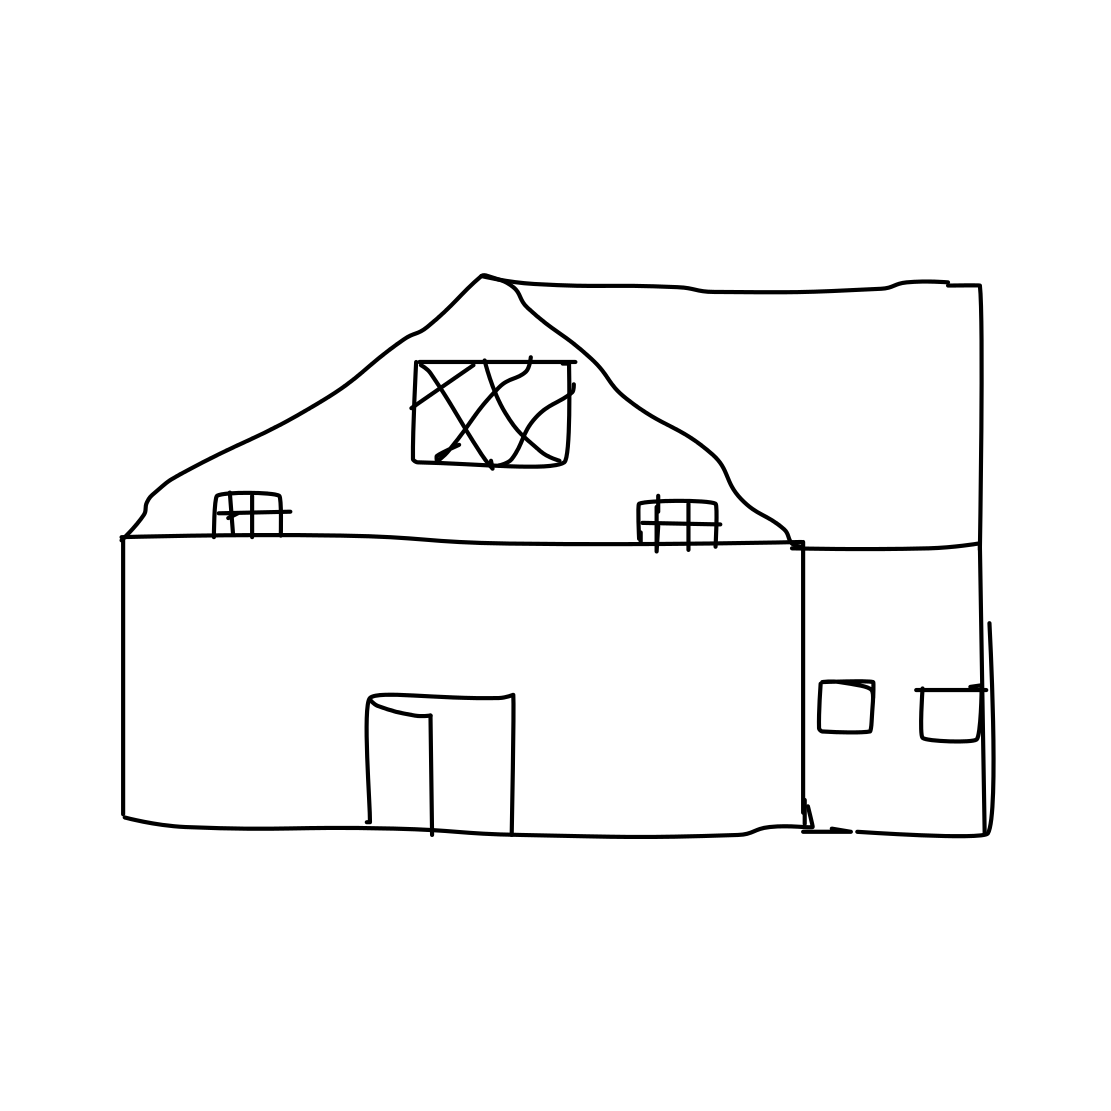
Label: barn